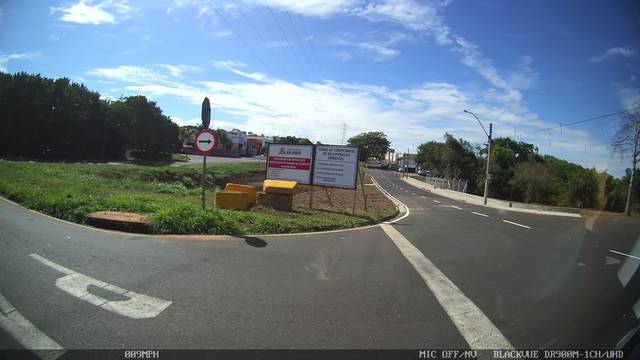
Region: Brazil
Coordinates: -20.843, -49.362